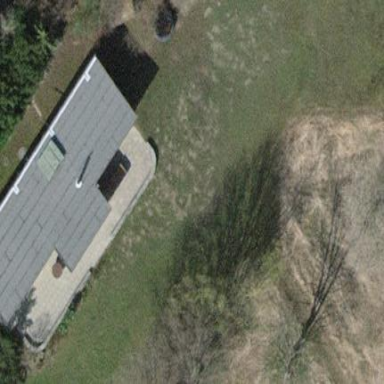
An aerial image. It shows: Shed.